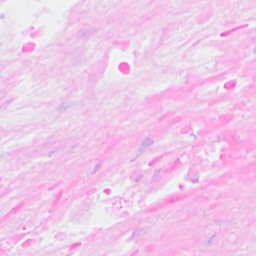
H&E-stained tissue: Breast